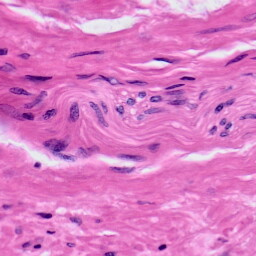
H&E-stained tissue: Prostate